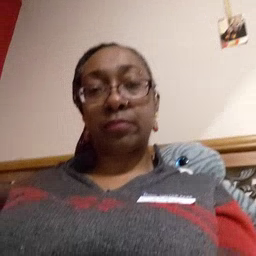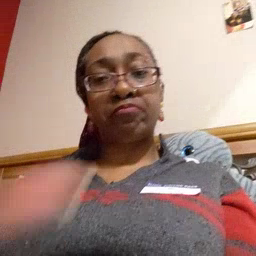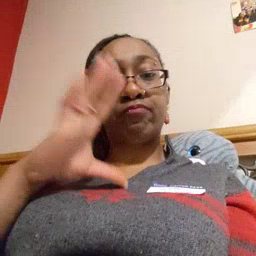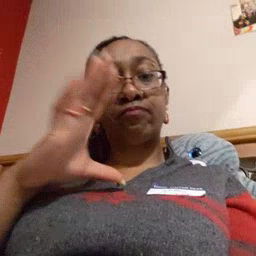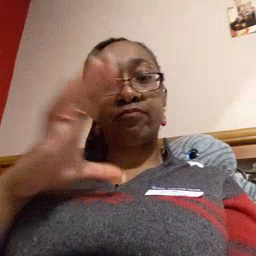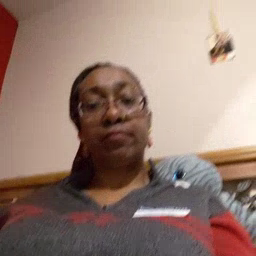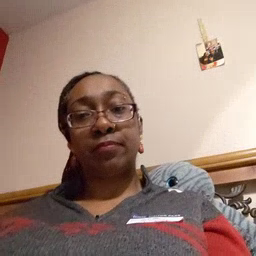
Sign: fine